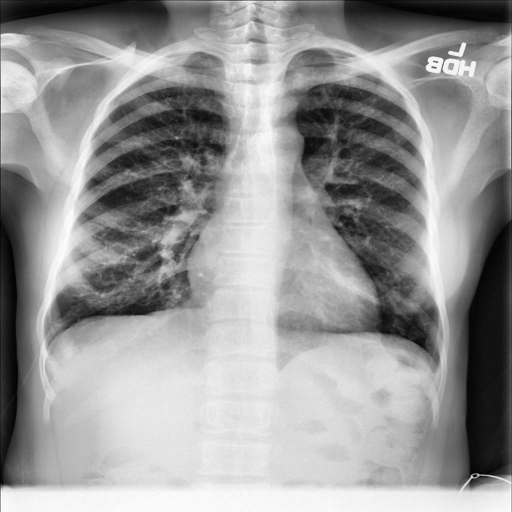
Finding: NORMAL